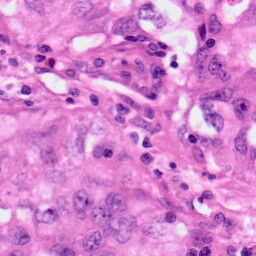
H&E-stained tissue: Lung